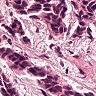
Metastatic tissue present: yes